Question: I can't understand why i can't up my REST service. The exception tell something about JPA, but doesn't give much info about what causes it.
If a type in the address bar the url: , GlassFish returns an 404 error.
:
'''
@Entity
@Table(name="users")
public class User implements Serializable {
private static final long serialVersionUID = 1L;
@Id
@GeneratedValue(strategy = GenerationType.IDENTITY)
@Column(name="user_id")
private Short id;
@Column(name="names")
private String names;
@Column(name="surnames")
private String surnames;
@Column(name="dni")
private String dni;
@Column(name="birth_date")
@Temporal(TemporalType.DATE)
private Date birthDate;
@Column(name="address")
private String address;
@Column(name="state")
private Boolean state;
public User() {
}
public User(Short id, String names, String surnames, String dni, Date birthDate, String address) {
this.id = id;
this.names = names;
this.surnames = surnames;
this.dni = dni;
this.birthDate = birthDate;
this.address = address;
}
public Short getId() {
return id;
}
public void setId(Short id) {
this.id = id;
}
public String getNames() {
return names;
}
public void setNames(String names) {
this.names = names;
}
public String getSurnames() {
return surnames;
}
public void setSurnames(String surnames) {
this.surnames = surnames;
}
public String getDni() {
return dni;
}
public void setDni(String dni) {
this.dni = dni;
}
public Date getBirthDate() {
return birthDate;
}
public void setBirthDate(Date birthDate) {
this.birthDate = birthDate;
}
public String getAddress() {
return address;
}
public void setAddress(String address) {
this.address = address;
}
public Boolean getState() {
return state;
}
public void setState(Boolean state) {
this.state = state;
}
@Override
public int hashCode() {
int hash = 0;
hash += (id != null ? id.hashCode() : 0);
return hash;
}
@Override
public boolean equals(Object object) {
// TODO: Warning - this method won't work in the case the id fields are not set
if (!(object instanceof User)) {
return false;
}
User other = (User) object;
if ((this.id == null && other.id != null) || (this.id != null && !this.id.equals(other.id))) {
return false;
}
return true;
}
}
'''
'''
@Entity
@Table(name="user_login")
public class UserLogin implements Serializable {
private static final long serialVersionUID = 1L;
@Id
@GeneratedValue(strategy = GenerationType.IDENTITY)
@Column(name="user_login_id")
private Short id;
@ManyToOne
@JoinColumn(name="user_id")
private User user;
@Column(name="username")
private String username;
@Column(name="password")
private String password;
public Short getId() {
return id;
}
public void setId(Short id) {
this.id = id;
}
public User getUser() {
return user;
}
public void setUser(User user) {
this.user = user;
}
public String getUsername() {
return username;
}
public void setUsername(String username) {
this.username = username;
}
public String getPassword() {
return password;
}
public void setPassword(String password) {
this.password = password;
}
@Override
public int hashCode() {
int hash = 0;
hash += (id != null ? id.hashCode() : 0);
return hash;
}
@Override
public boolean equals(Object object) {
// TODO: Warning - this method won't work in the case the id fields are not set
if (!(object instanceof UserLogin)) {
return false;
}
UserLogin other = (UserLogin) object;
if ((this.id == null && other.id != null) || (this.id != null && !this.id.equals(other.id))) {
return false;
}
return true;
}
}
'''
'''
public abstract class GenericDaoImpl<T, PK extends Serializable> implements GenericDao<T, PK> {
@PersistenceContext(unitName="ControlUsuarios-ServidorPU")
protected EntityManager em;
protected Class<T> clazz;
public GenericDaoImpl() {
ParameterizedType genericSuperclass = (ParameterizedType) getClass()
.getGenericSuperclass();
this.clazz = (Class<T>) genericSuperclass.getActualTypeArguments()[0];
}
@Override
public T save(T t) {
em.persist(t);
return t;
}
@Override
public T update(T t) {
em.persist(t);
return t;
}
@Override
public T remove(T t) {
em.remove(t);
return t;
}
@Override
public T find(PK id) {
T t = (T) em.find(clazz, id);
return t;
}
public abstract List<T> findAll();
}
'''
'''
@RequestScoped
public class UserDao extends GenericDaoImpl<User, Short> implements Serializable {
public UserDao() {
super();
}
@Override
public List<User> findAll() {
Query query = em.createNamedQuery("SELECT u FROM u");
List<User> users = (List<User>) query.getResultList();
return users;
}
}
'''
'''
@Path("/api")
public class UserService {
@Inject
UserDao userDao;
@POST
@Path("/save")
@Consumes({MediaType.APPLICATION_XML, MediaType.APPLICATION_JSON})
public void save(JSONObject user) {
/*List<Object> userData = (List<Object>) user.get("user");
for(Object o : userData) {
System.out.println(o.getClass().getName());
}*/
System.out.println(user == null);
}
@PUT
@Path("/update")
@Consumes({MediaType.APPLICATION_XML, MediaType.APPLICATION_JSON})
public void update(JSONObject user) {
}
@DELETE
@Path("/remove/{id}")
public void delete(@PathParam("id") Short id) {
}
@GET
@Produces(MediaType.TEXT_HTML)
@Path("/all")
public String findAll() {
System.out.println("Recuperar todos!");
return "<p>Accediendo a todos los usuarios...</p>";
}
@GET
@Produces(MediaType.APPLICATION_JSON)
@Path("/find/{i}")
public void find(@PathParam("id") Short id) {
}
}
'''
'''
<?xml version="1.0" encoding="UTF-8" standalone="no"?>
<persistence xmlns="http://xmlns.jcp.org/xml/ns/persistence" xmlns:xsi="http://www.w3.org/2001/XMLSchema-instance" version="2.1" xsi:schemaLocation="http://xmlns.jcp.org/xml/ns/persistence http://xmlns.jcp.org/xml/ns/persistence/persistence_2_1.xsd">
<persistence-unit name="ControlUsuarios-ServidorPU" transaction-type="JTA">
<provider>org.hibernate.jpa.HibernatePersistenceProvider</provider>
<jta-data-source>jdbc/userscontrol</jta-data-source>
<class>com.company.userscontrol.model.entities.User</class>
<class>com.company.userscontrol.model.entities.UserLogin</class>
<properties>
<property name="javax.persistence.schema-generation.database.action" value="none"/>
</properties>
</persistence-unit>
</persistence>
'''
'''
<?xml version="1.0" encoding="UTF-8"?>
<web-app xmlns="http://xmlns.jcp.org/xml/ns/javaee"
xmlns:xsi="http://www.w3.org/2001/XMLSchema-instance"
xsi:schemaLocation="http://xmlns.jcp.org/xml/ns/javaee http://xmlns.jcp.org/xml/ns/javaee/web-app_3_1.xsd"
version="3.1">
<servlet>
<servlet-name>Jersey REST Service</servlet-name>
<servlet-class>org.glassfish.jersey.servlet.ServletContainer</servlet-class>
<init-param>
<param-name>jersey.config.server.provider.packages</param-name>
<param-value>com.company.userscontrol.rest</param-value>
</init-param>
<load-on-startup>1</load-on-startup>
</servlet>
<servlet-mapping>
<servlet-name>Jersey REST Service</servlet-name>
<url-pattern>/api/*</url-pattern>
</servlet-mapping>
</web-app>
'''
When run the application, GlassFish throw the follow exception:
'''
Advertencia: Exception while dispatching an event
java.lang.NullPointerException
at org.hibernate.engine.transaction.internal.jta.JtaStatusHelper.getStatus(JtaStatusHelper.java:76)
at org.hibernate.engine.transaction.internal.jta.JtaStatusHelper.isActive(JtaStatusHelper.java:118)
at org.hibernate.engine.transaction.internal.jta.CMTTransaction.join(CMTTransaction.java:149)
at org.hibernate.jpa.spi.AbstractEntityManagerImpl.joinTransaction(AbstractEntityManagerImpl.java:1602)
at org.hibernate.jpa.spi.AbstractEntityManagerImpl.postInit(AbstractEntityManagerImpl.java:210)
at org.hibernate.jpa.internal.EntityManagerImpl.<init>(EntityManagerImpl.java:91)
at org.hibernate.jpa.internal.EntityManagerFactoryImpl.internalCreateEntityManager(EntityManagerFactoryImpl.java:345)
at org.hibernate.jpa.internal.EntityManagerFactoryImpl.createEntityManager(EntityManagerFactoryImpl.java:313)
at org.glassfish.persistence.jpa.JPADeployer$2.visitPUD(JPADeployer.java:451)
at org.glassfish.persistence.jpa.JPADeployer$PersistenceUnitDescriptorIterator.iteratePUDs(JPADeployer.java:510)
at org.glassfish.persistence.jpa.JPADeployer.iterateInitializedPUsAtApplicationPrepare(JPADeployer.java:492)
at org.glassfish.persistence.jpa.JPADeployer.event(JPADeployer.java:398)
at org.glassfish.kernel.event.EventsImpl.send(EventsImpl.java:131)
at com.sun.enterprise.v3.server.ApplicationLifecycle.deploy(ApplicationLifecycle.java:487)
at com.sun.enterprise.v3.server.ApplicationLifecycle.deploy(ApplicationLifecycle.java:219)
at org.glassfish.deployment.admin.DeployCommand.execute(DeployCommand.java:491)
at com.sun.enterprise.v3.admin.CommandRunnerImpl$2$1.run(CommandRunnerImpl.java:539)
at com.sun.enterprise.v3.admin.CommandRunnerImpl$2$1.run(CommandRunnerImpl.java:535)
at java.security.AccessController.doPrivileged(Native Method)
at javax.security.auth.Subject.doAs(Subject.java:360)
at com.sun.enterprise.v3.admin.CommandRunnerImpl$2.execute(CommandRunnerImpl.java:534)
at com.sun.enterprise.v3.admin.CommandRunnerImpl$3.run(CommandRunnerImpl.java:565)
at com.sun.enterprise.v3.admin.CommandRunnerImpl$3.run(CommandRunnerImpl.java:557)
at java.security.AccessController.doPrivileged(Native Method)
at javax.security.auth.Subject.doAs(Subject.java:360)
at com.sun.enterprise.v3.admin.CommandRunnerImpl.doCommand(CommandRunnerImpl.java:556)
at com.sun.enterprise.v3.admin.CommandRunnerImpl.doCommand(CommandRunnerImpl.java:1464)
at com.sun.enterprise.v3.admin.CommandRunnerImpl.access$1300(CommandRunnerImpl.java:109)
at com.sun.enterprise.v3.admin.CommandRunnerImpl$ExecutionContext.execute(CommandRunnerImpl.java:1846)
at com.sun.enterprise.v3.admin.CommandRunnerImpl$ExecutionContext.execute(CommandRunnerImpl.java:1722)
at org.glassfish.deployment.admin.ReDeployCommand.execute(ReDeployCommand.java:131)
at com.sun.enterprise.v3.admin.CommandRunnerImpl$2$1.run(CommandRunnerImpl.java:539)
at com.sun.enterprise.v3.admin.CommandRunnerImpl$2$1.run(CommandRunnerImpl.java:535)
at java.security.AccessController.doPrivileged(Native Method)
at javax.security.auth.Subject.doAs(Subject.java:360)
at com.sun.enterprise.v3.admin.CommandRunnerImpl$2.execute(CommandRunnerImpl.java:534)
at com.sun.enterprise.v3.admin.CommandRunnerImpl$3.run(CommandRunnerImpl.java:565)
at com.sun.enterprise.v3.admin.CommandRunnerImpl$3.run(CommandRunnerImpl.java:557)
at java.security.AccessController.doPrivileged(Native Method)
at javax.security.auth.Subject.doAs(Subject.java:360)
at com.sun.enterprise.v3.admin.CommandRunnerImpl.doCommand(CommandRunnerImpl.java:556)
at com.sun.enterprise.v3.admin.CommandRunnerImpl.doCommand(CommandRunnerImpl.java:1464)
at com.sun.enterprise.v3.admin.CommandRunnerImpl.access$1300(CommandRunnerImpl.java:109)
at com.sun.enterprise.v3.admin.CommandRunnerImpl$ExecutionContext.execute(CommandRunnerImpl.java:1846)
at com.sun.enterprise.v3.admin.CommandRunnerImpl$ExecutionContext.execute(CommandRunnerImpl.java:1722)
at com.sun.enterprise.v3.admin.AdminAdapter.doCommand(AdminAdapter.java:534)
at com.sun.enterprise.v3.admin.AdminAdapter.onMissingResource(AdminAdapter.java:224)
at org.glassfish.grizzly.http.server.StaticHttpHandlerBase.service(StaticHttpHandlerBase.java:189)
at com.sun.enterprise.v3.services.impl.ContainerMapper$HttpHandlerCallable.call(ContainerMapper.java:459)
at com.sun.enterprise.v3.services.impl.ContainerMapper.service(ContainerMapper.java:167)
at org.glassfish.grizzly.http.server.HttpHandler.runService(HttpHandler.java:201)
at org.glassfish.grizzly.http.server.HttpHandler.doHandle(HttpHandler.java:175)
at org.glassfish.grizzly.http.server.HttpServerFilter.handleRead(HttpServerFilter.java:235)
at org.glassfish.grizzly.filterchain.ExecutorResolver$9.execute(ExecutorResolver.java:119)
at org.glassfish.grizzly.filterchain.DefaultFilterChain.executeFilter(DefaultFilterChain.java:284)
at org.glassfish.grizzly.filterchain.DefaultFilterChain.executeChainPart(DefaultFilterChain.java:201)
at org.glassfish.grizzly.filterchain.DefaultFilterChain.execute(DefaultFilterChain.java:133)
at org.glassfish.grizzly.filterchain.DefaultFilterChain.process(DefaultFilterChain.java:112)
at org.glassfish.grizzly.ProcessorExecutor.execute(ProcessorExecutor.java:77)
at org.glassfish.grizzly.nio.transport.TCPNIOTransport.fireIOEvent(TCPNIOTransport.java:561)
at org.glassfish.grizzly.strategies.AbstractIOStrategy.fireIOEvent(AbstractIOStrategy.java:112)
at org.glassfish.grizzly.strategies.WorkerThreadIOStrategy.run0(WorkerThreadIOStrategy.java:117)
at org.glassfish.grizzly.strategies.WorkerThreadIOStrategy.access$100(WorkerThreadIOStrategy.java:56)
at org.glassfish.grizzly.strategies.WorkerThreadIOStrategy$WorkerThreadRunnable.run(WorkerThreadIOStrategy.java:137)
at org.glassfish.grizzly.threadpool.AbstractThreadPool$Worker.doWork(AbstractThreadPool.java:565)
at org.glassfish.grizzly.threadpool.AbstractThreadPool$Worker.run(AbstractThreadPool.java:545)
at java.lang.Thread.run(Thread.java:745)
'''
I put this libraries into my project:

?What i'm doing wrong? I appreciate your help and time.
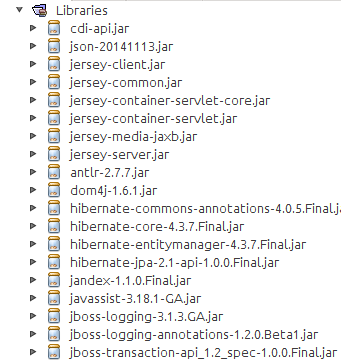
Answer: I guess this is only half an answer, as it doesn't solve the exception problem, but apparently the REST app still runs, with the following fix.
> Not sure about the exception, put your path is wrong. You define '/api/' as the root application path in the web.xml. Then you define '/api' again in the '@Path' for the 'UserService'. So it should be '/api/api'. But you most likely want to change the '@Path' to '/users' and use '/api/users'